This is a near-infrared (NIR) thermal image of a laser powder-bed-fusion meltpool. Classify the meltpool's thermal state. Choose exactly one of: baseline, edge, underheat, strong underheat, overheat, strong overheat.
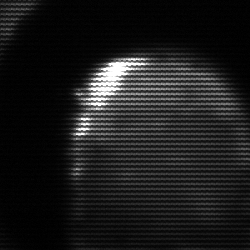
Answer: edge